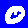
Digit: 0